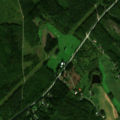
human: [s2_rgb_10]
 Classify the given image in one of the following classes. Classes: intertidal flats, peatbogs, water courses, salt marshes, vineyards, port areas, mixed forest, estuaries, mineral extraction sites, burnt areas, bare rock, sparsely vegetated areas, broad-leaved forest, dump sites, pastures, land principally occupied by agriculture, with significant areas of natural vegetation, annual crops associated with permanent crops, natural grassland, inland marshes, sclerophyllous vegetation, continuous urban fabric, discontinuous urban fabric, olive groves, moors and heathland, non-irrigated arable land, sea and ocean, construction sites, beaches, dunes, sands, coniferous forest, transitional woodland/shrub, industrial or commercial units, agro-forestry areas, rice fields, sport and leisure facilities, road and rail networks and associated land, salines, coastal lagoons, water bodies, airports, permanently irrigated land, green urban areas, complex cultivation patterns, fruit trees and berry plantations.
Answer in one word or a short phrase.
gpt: non-irrigated arable land, mixed forest